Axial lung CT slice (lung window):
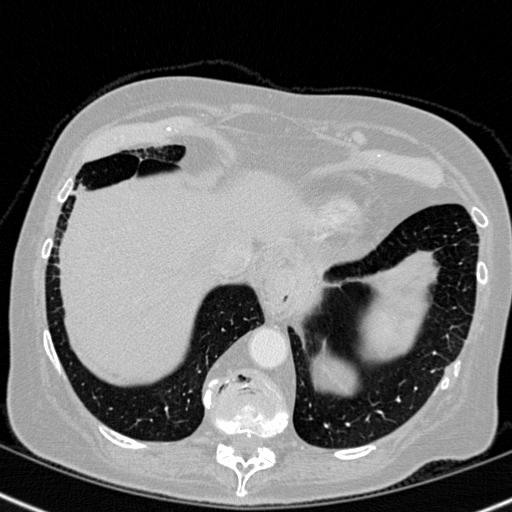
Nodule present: no